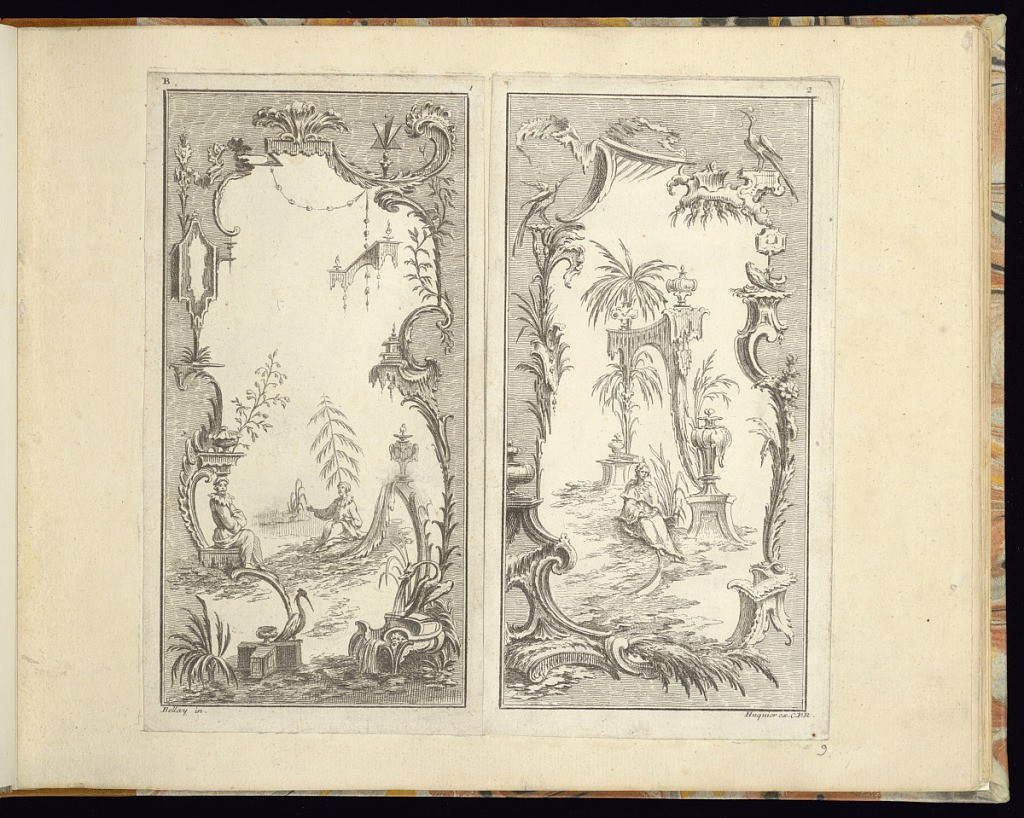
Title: Panel Design (Right Plate)
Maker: Bellay, French, active from 1734
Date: ca.1734-49
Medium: Etching and engraving on laid paper
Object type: Print
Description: A design for an ornamental panel, pasted to the right of another design. The design features rococo and chinoiserie (in the Chinese style) motifs with an ornately decorated frame featuring c-scrolls, fleurons, shells, sprigs, flowers, leaves, rinceaux, birds, and a vase on a plinth. In the center there is a woman seated within a fantastical landscape with grasses, leaves, palms, vases on plinths, and a canopy with vases as finials, the rest of the background is blank. The plate is numbered and signed.